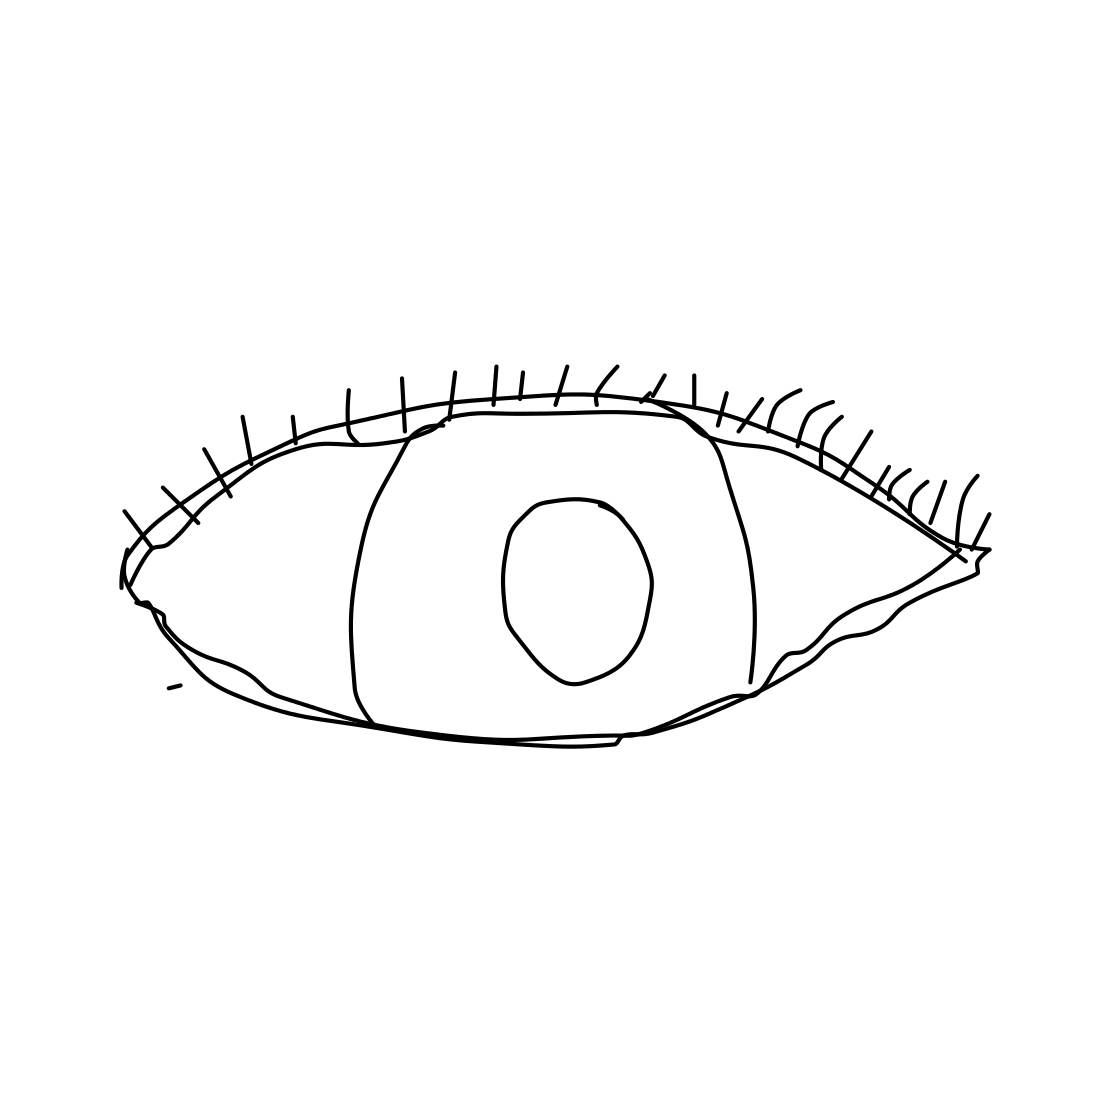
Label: eye